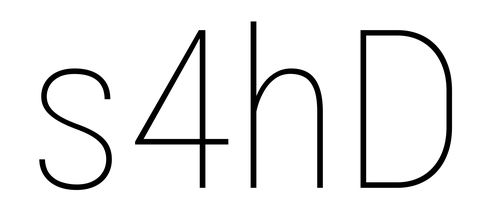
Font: Roboto_Condensed_Thin